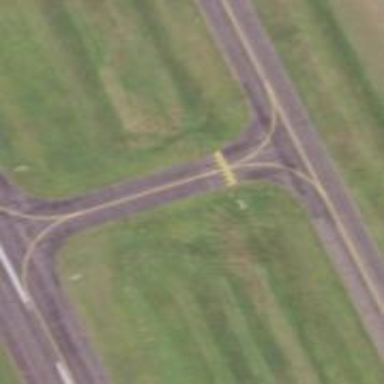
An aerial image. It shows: View of taxiway at the airport.